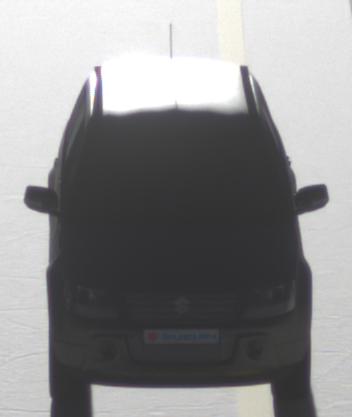
Make: Suzuki
Model: Grand Vitara
Detailed model: Gen. 1 JT
Model produced from: 2009
Model produced until: 2012
Doors: 5
Color: gray
Road condition: dry road
Daytime: sunrise or sunset
Contrast: high contrast